Field crop: maize
Growth stage: 2
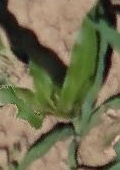
Species: maize